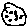
Label: moon